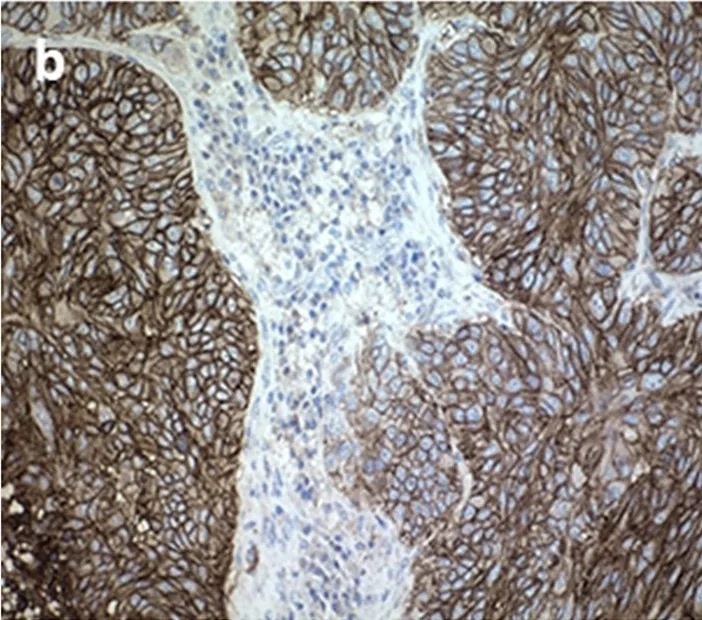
Tissue specimen of primary tumor sample and brain metastases. (b) Cerebellar tissue specimen after complete resection.
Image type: pathology (immunostaining)